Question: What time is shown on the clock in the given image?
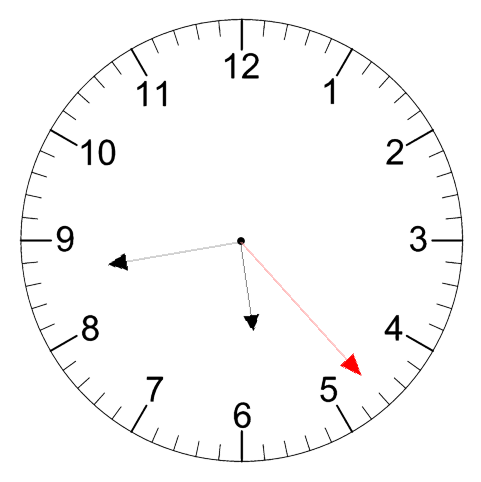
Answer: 05:43:23